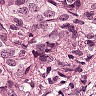
Metastatic tissue present: yes